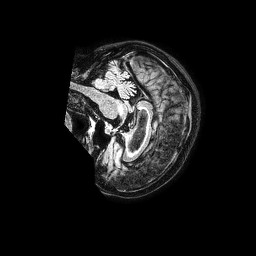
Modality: FLAIR
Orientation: sagittal
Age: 83
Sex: female
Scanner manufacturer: philips
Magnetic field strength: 1.5 T
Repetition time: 4.8 s
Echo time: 0.3 s